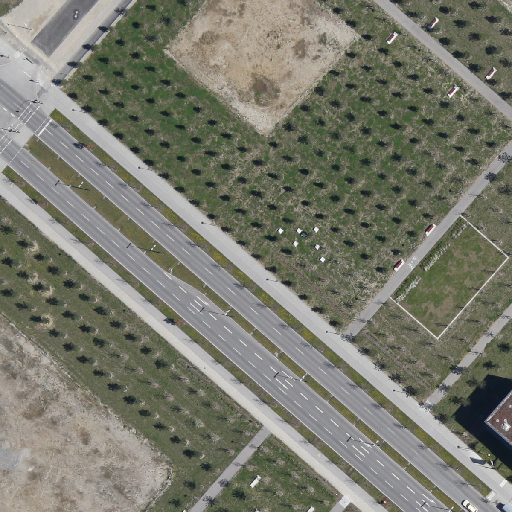
Referring expression: bikeway along with tree